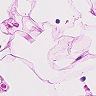
Metastatic tissue present: no